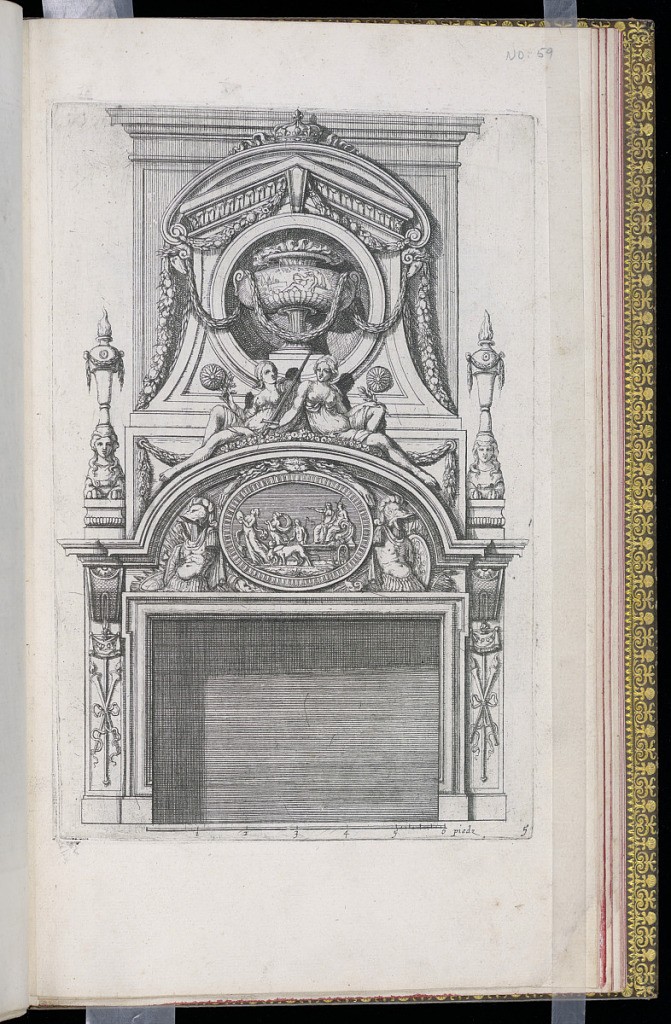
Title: Chimney Piece Design
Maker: D. Antoine Pierretz, French, active 1647
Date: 1647-55
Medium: Etching on laid paper
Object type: Print
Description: Design for a chimney piece (fireplace, mantel and overmantel) with classical motifs. The mantel is flanked by flaming torches, and topped with an oval medallion with classical figures, framed by trophies of arms and armor. The overmantel features a large flaming vase within a round niche, framed by sculpted seated female figures, flaming vases, sphynx, festoons of leaves of fruit and flowers, with a crown finial. A scale below. The plate is numbered.